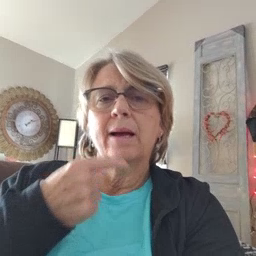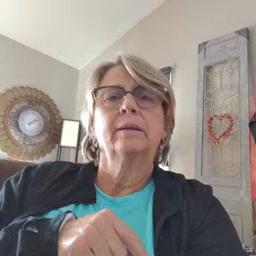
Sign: say